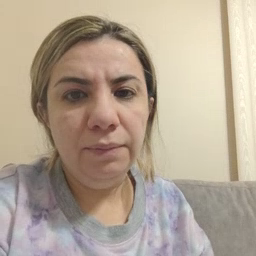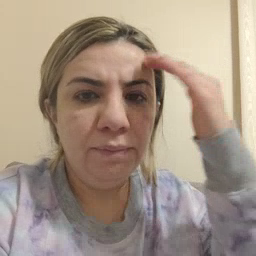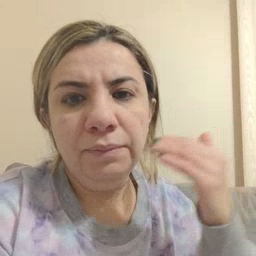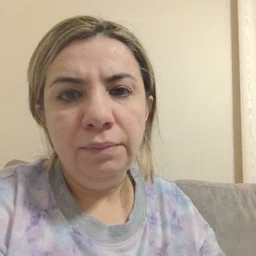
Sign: head